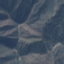
Label: HerbaceousVegetation